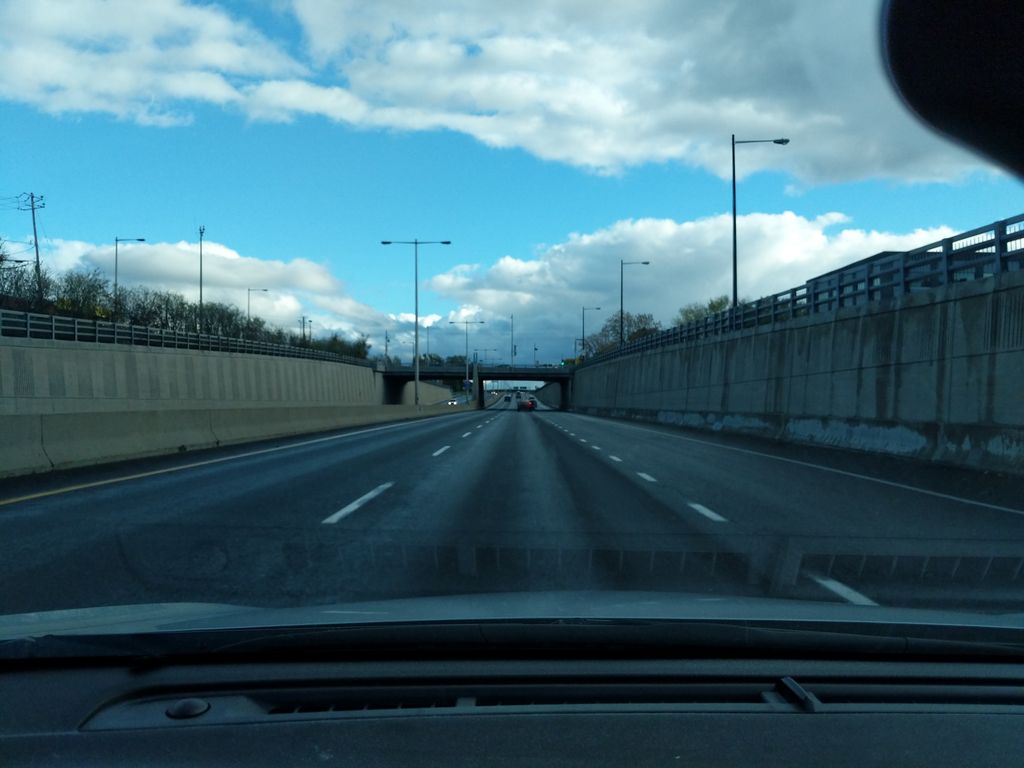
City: quebec_city